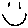
Label: smiley face